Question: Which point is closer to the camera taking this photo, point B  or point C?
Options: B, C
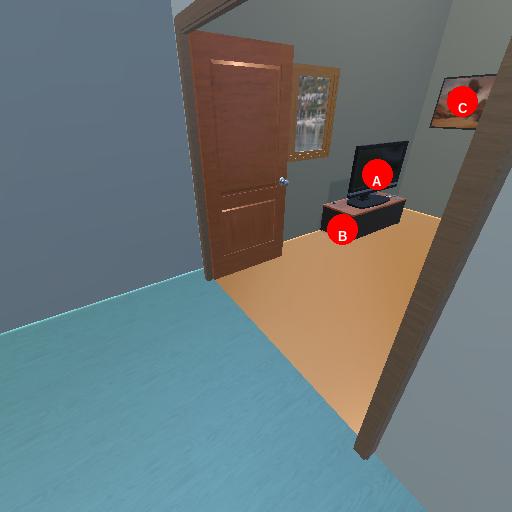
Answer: B